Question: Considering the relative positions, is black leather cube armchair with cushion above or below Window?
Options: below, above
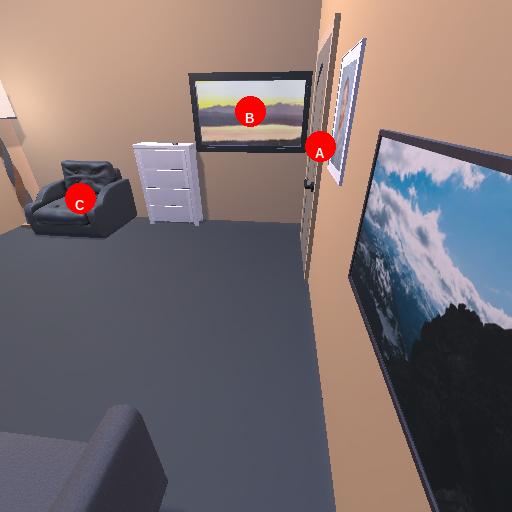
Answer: below